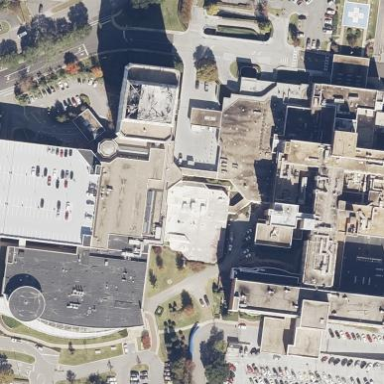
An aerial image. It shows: Hospital building.